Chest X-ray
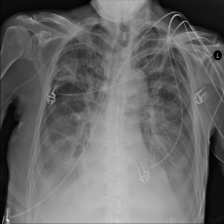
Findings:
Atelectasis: negative
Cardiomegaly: negative
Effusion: positive
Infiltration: positive
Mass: negative
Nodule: negative
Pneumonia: negative
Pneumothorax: negative
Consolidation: negative
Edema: negative
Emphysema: negative
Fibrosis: negative
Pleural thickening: negative
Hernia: negative